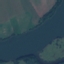
Label: River